Field crop: maize
Growth stage: 2
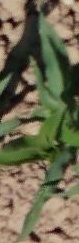
Species: maize